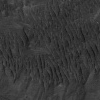
Atmospheric dust classification: not_dusty